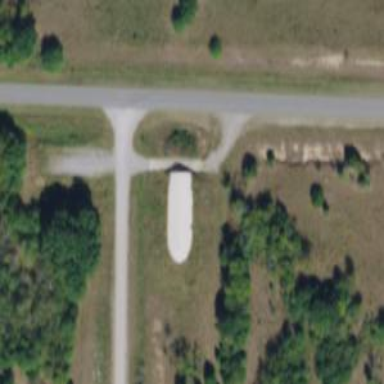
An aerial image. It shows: Military bunker for protection and defense.